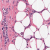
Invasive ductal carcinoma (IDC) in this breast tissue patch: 1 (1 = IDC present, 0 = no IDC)